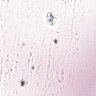
Metastatic tissue present: no